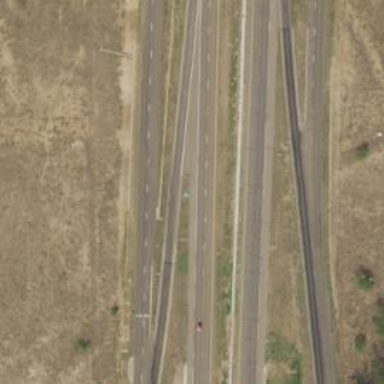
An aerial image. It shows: Motorway link.